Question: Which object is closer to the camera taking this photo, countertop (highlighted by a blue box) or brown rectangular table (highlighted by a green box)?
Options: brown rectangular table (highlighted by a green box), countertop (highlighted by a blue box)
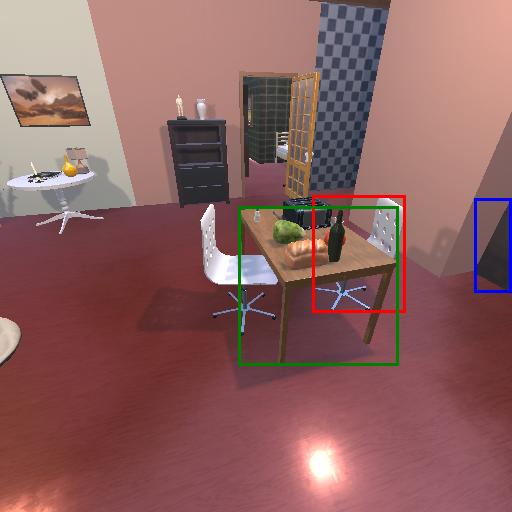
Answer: brown rectangular table (highlighted by a green box)